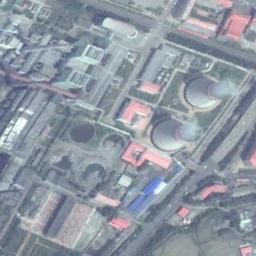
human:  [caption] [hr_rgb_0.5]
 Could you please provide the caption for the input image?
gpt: In the thermal power station there are neatly planned plants and equipment  There are two cooling towers emitting steam and two smoking chimneys .

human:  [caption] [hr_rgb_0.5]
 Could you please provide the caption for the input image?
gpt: There are many buildings of different shapes next to the thermal power station .

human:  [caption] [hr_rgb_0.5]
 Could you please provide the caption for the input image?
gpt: The thermal power station is on the grass next to some buildings with white mist above .

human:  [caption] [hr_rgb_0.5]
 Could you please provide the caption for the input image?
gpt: The thermal power station in this industrial park is emitting smoke .

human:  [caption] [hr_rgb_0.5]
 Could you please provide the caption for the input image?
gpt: There are many buildings and two chimneys on the thermal power station .